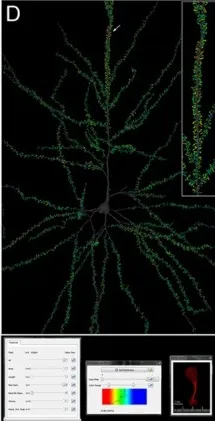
Maximum Diameter and Mean Neck Diameter.
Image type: pathology (immunostaining)